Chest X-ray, PA view. Patient: 51 years old, sex M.
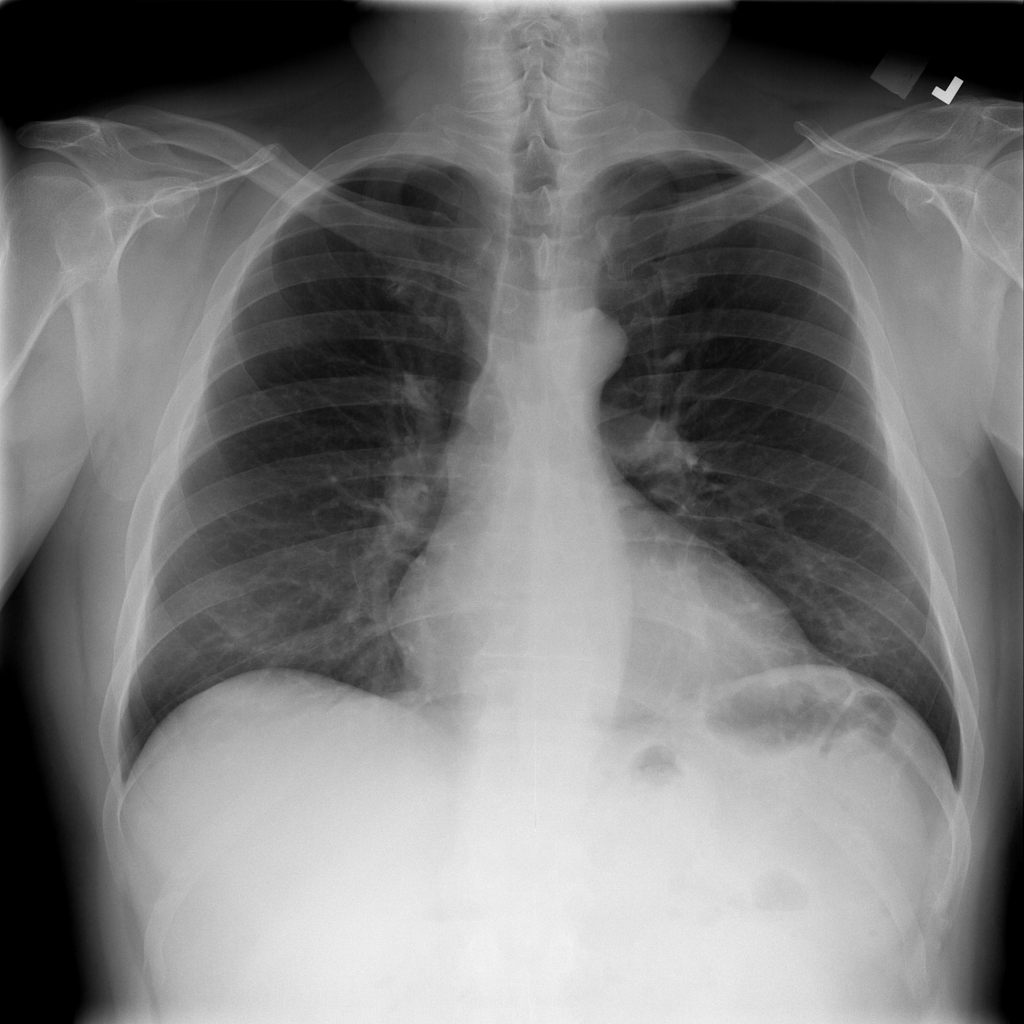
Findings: No Finding